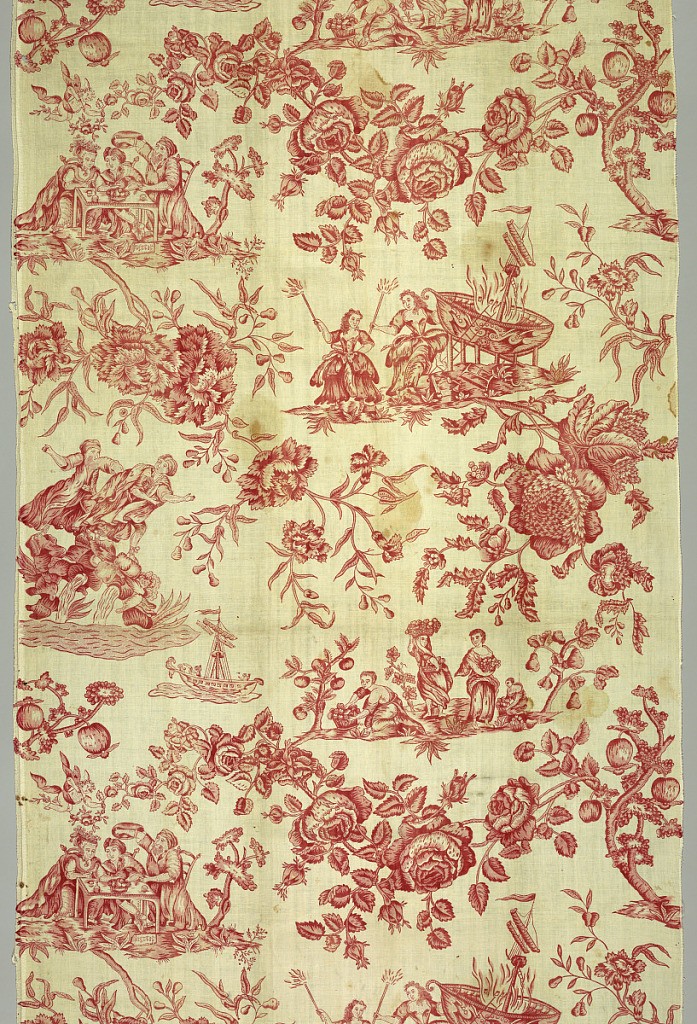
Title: Textile
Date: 1790s
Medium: cotton Technique: block printed on plain weave
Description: Four different scenes; women gathering fruit, women setting fire to a boat, two men on a rocky promontory and older man and younger male and female couple at a table. The text in French under the last scene says' Telemachus, son of Ulysses'.